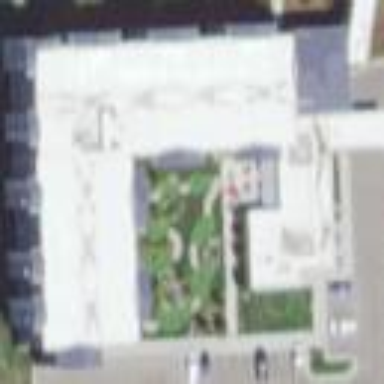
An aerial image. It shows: Building that serves as nursing home.